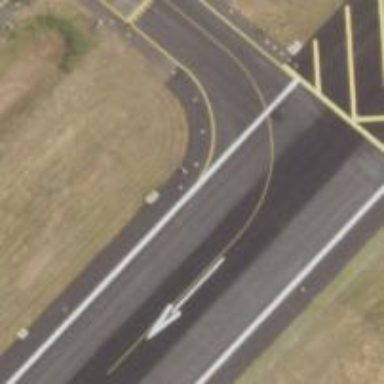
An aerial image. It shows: Asphalt runway with displaced threshold at airport.